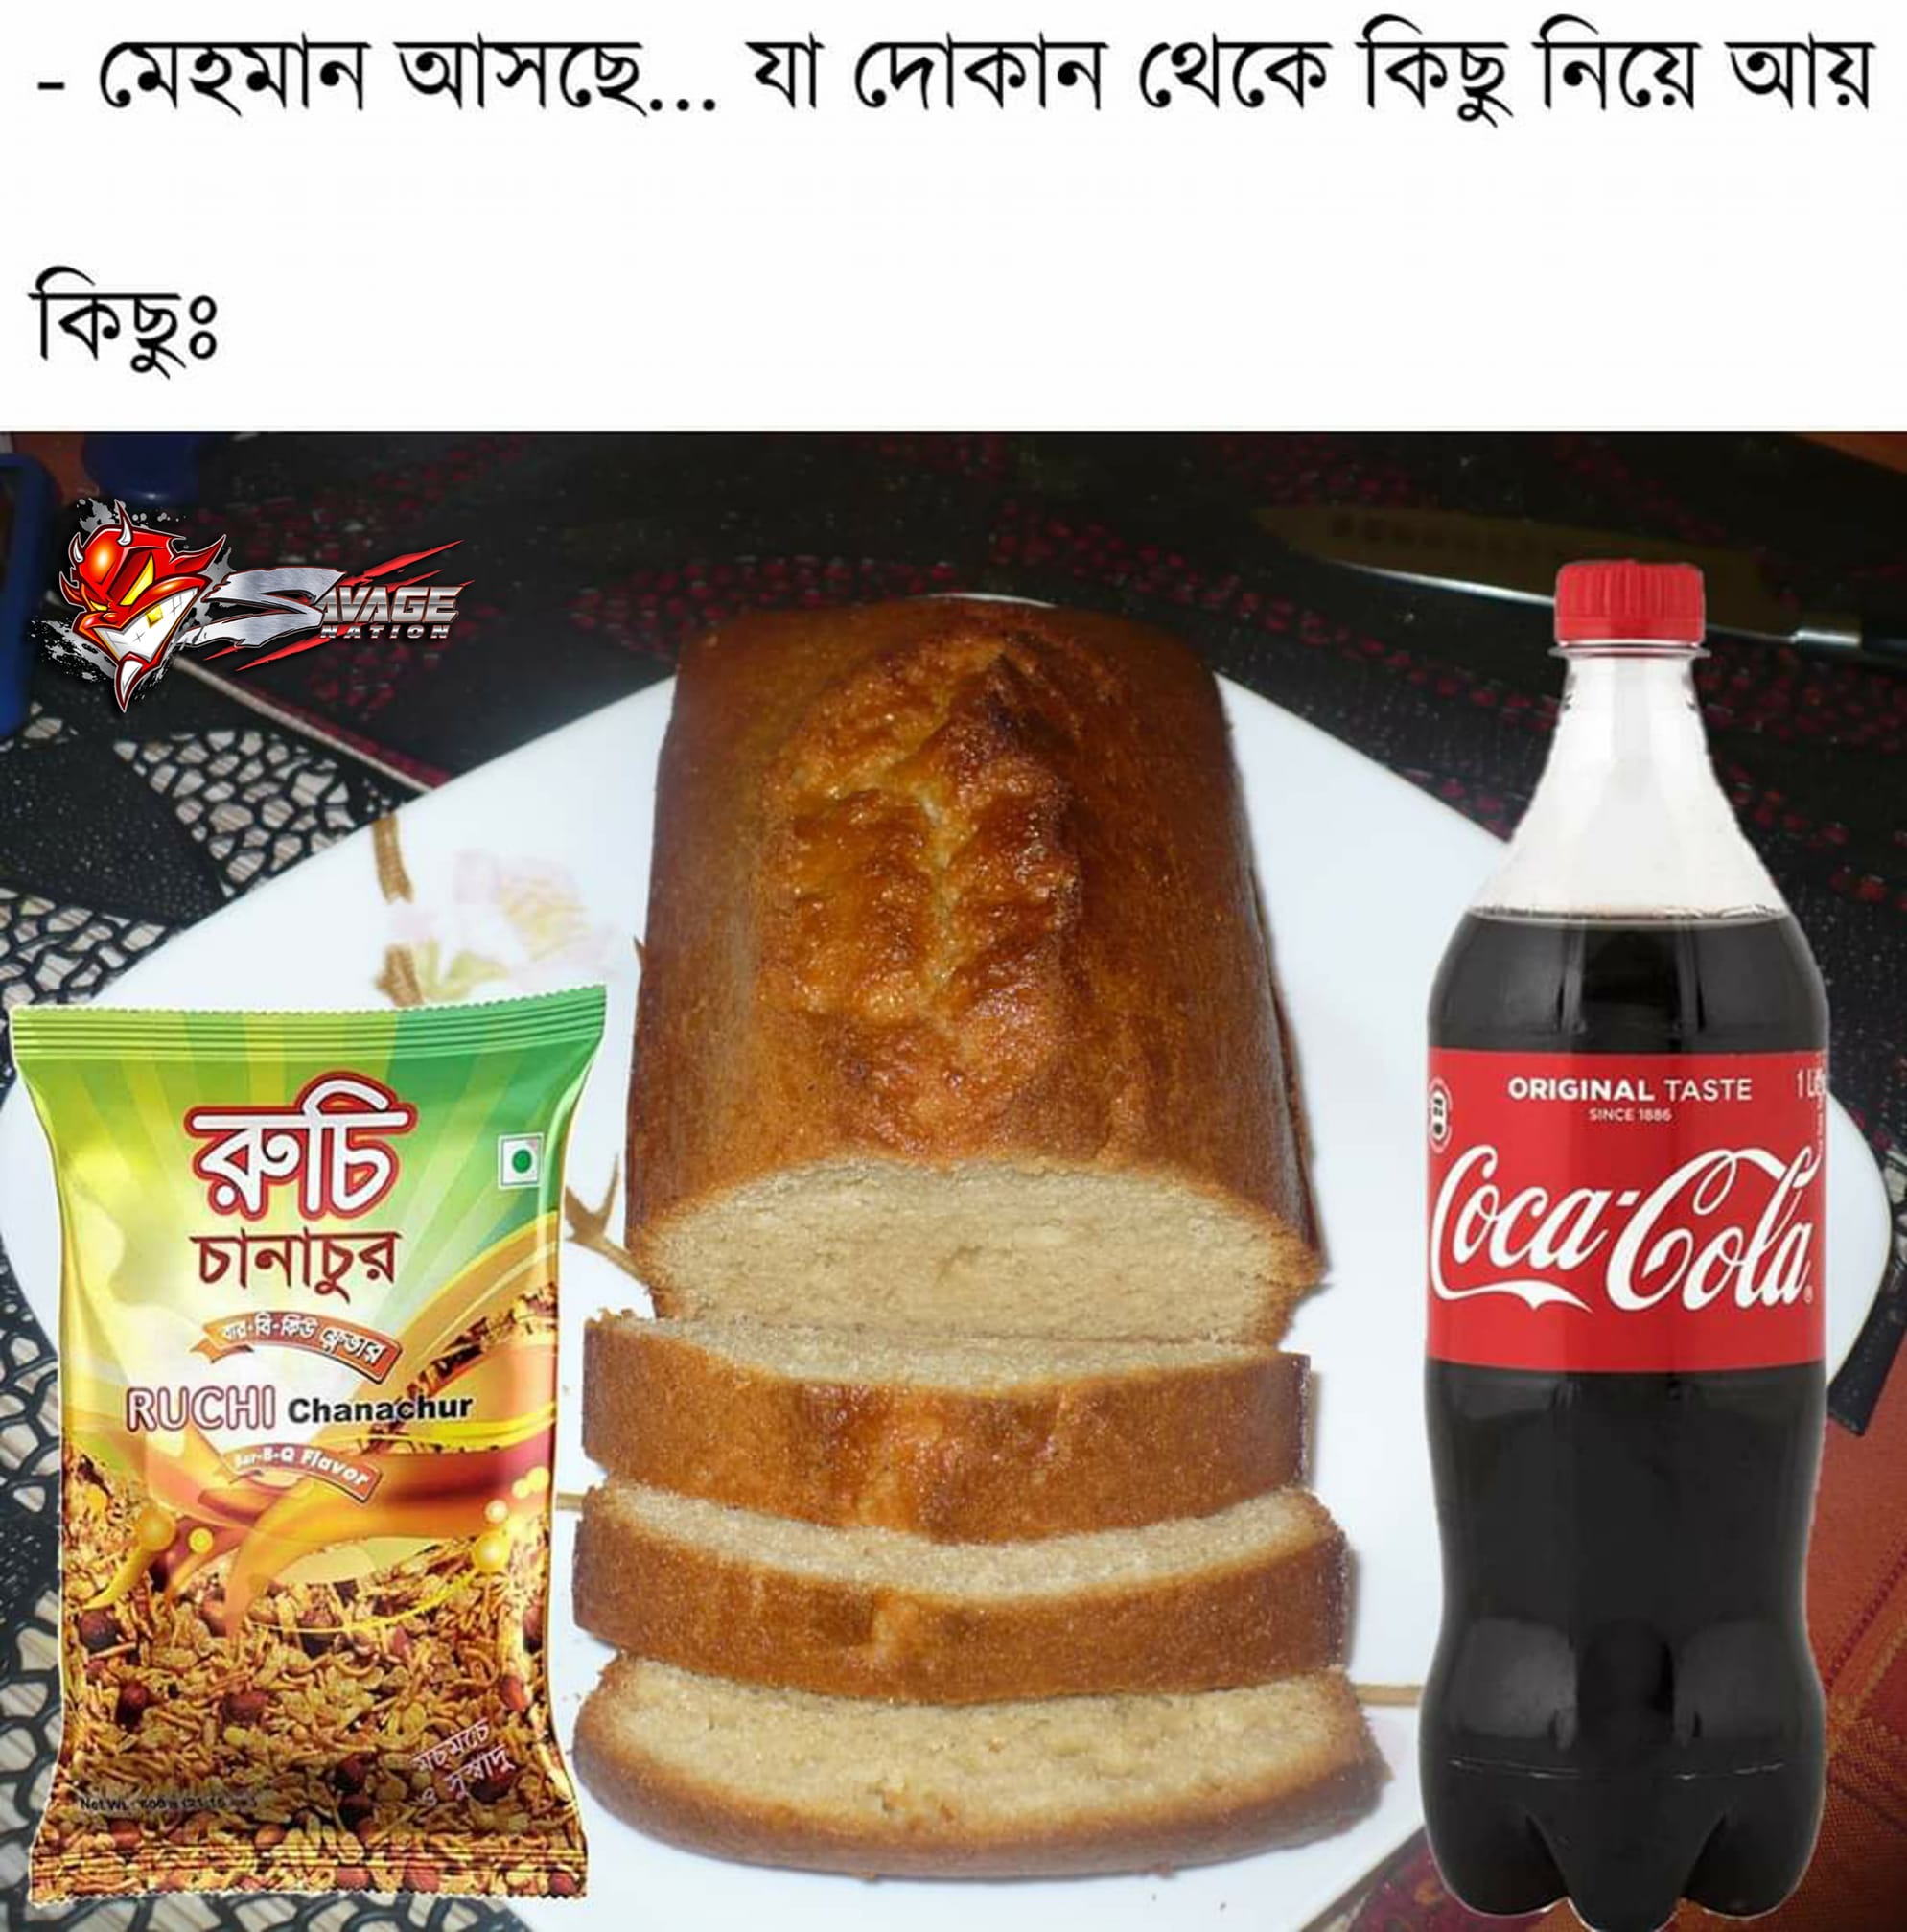
Caption: -মেহমান আসছে... যা দোকান থেকে কিছু নিয়ে আয়    কিছুঃ
Label: non-hate